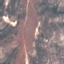
Land use / land cover class: HerbaceousVegetation